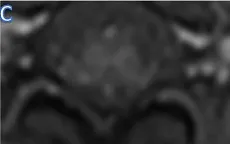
R imaging of case 1 (male, 56 yrs). , as well as contrast enhancement of spinal roots in axial.
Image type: radiology (ct)